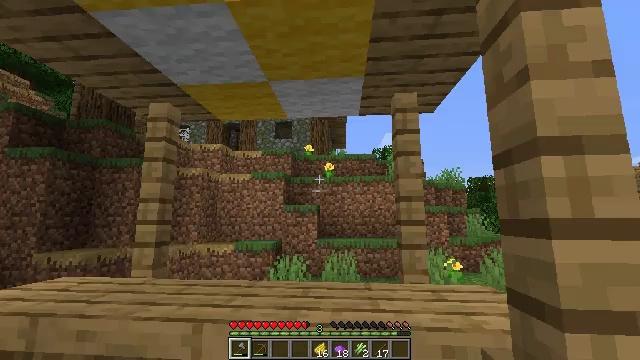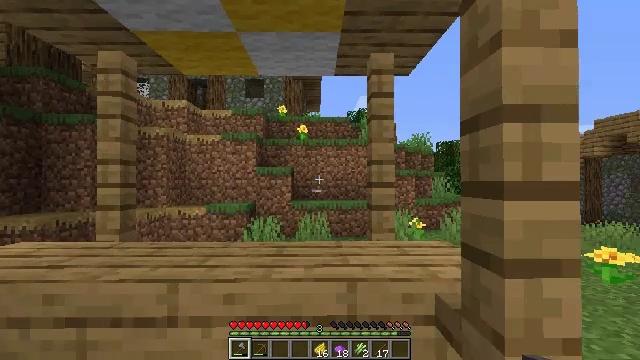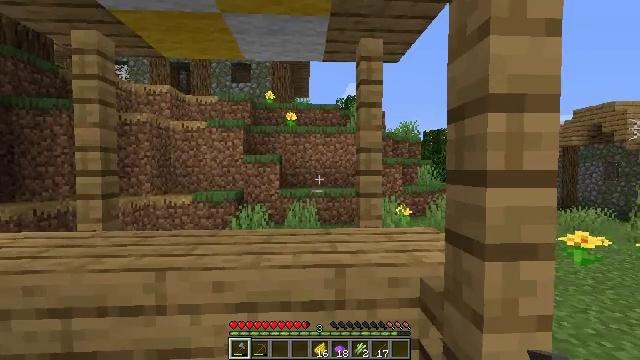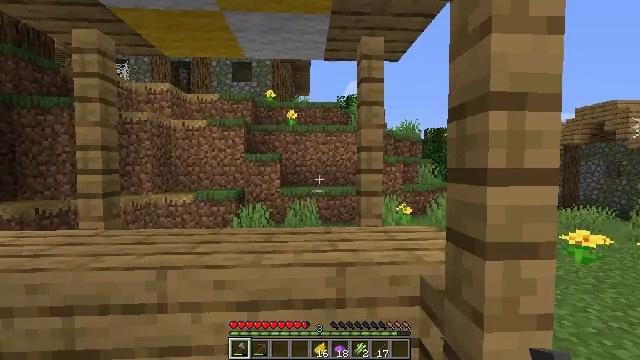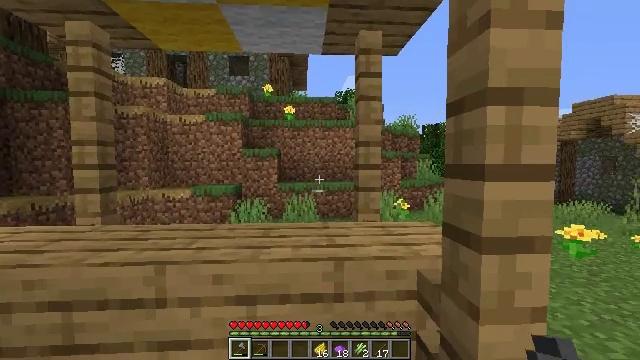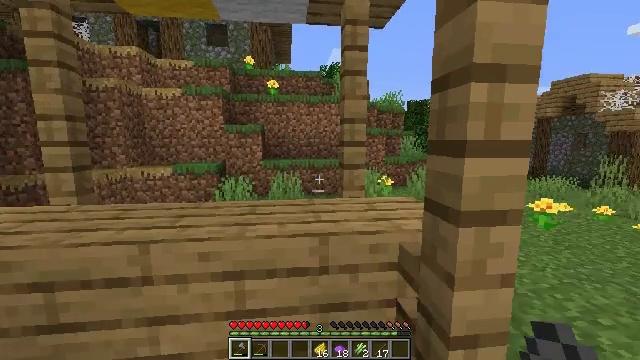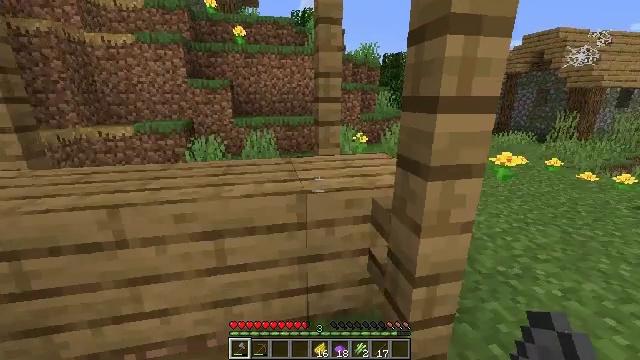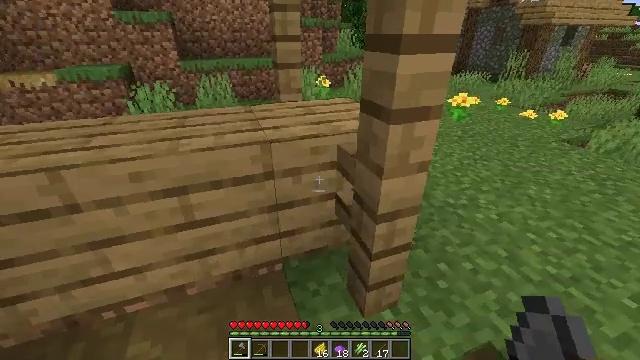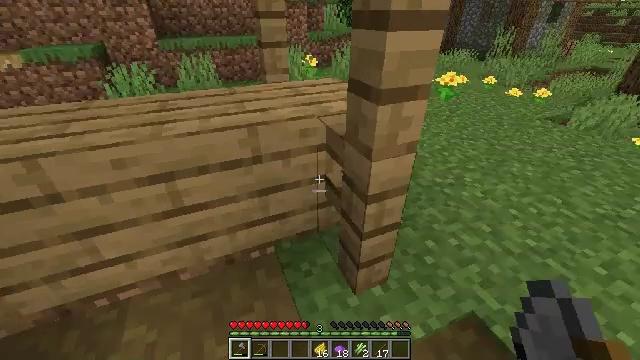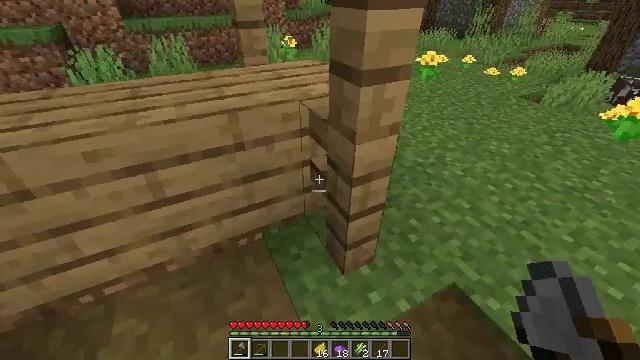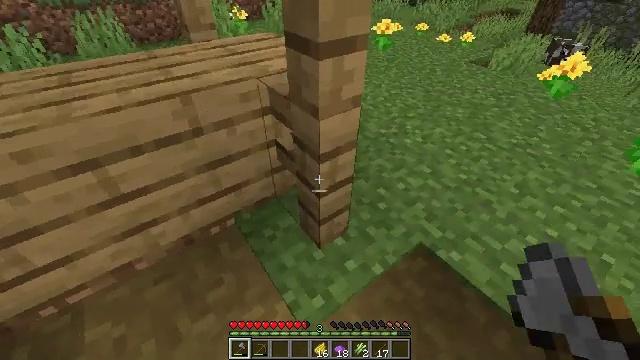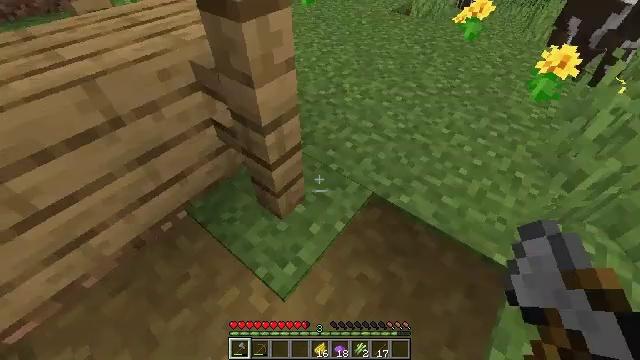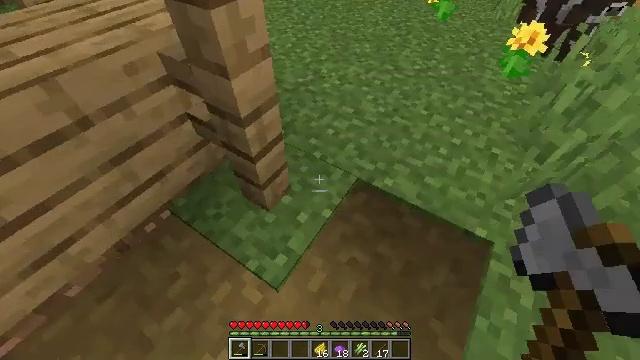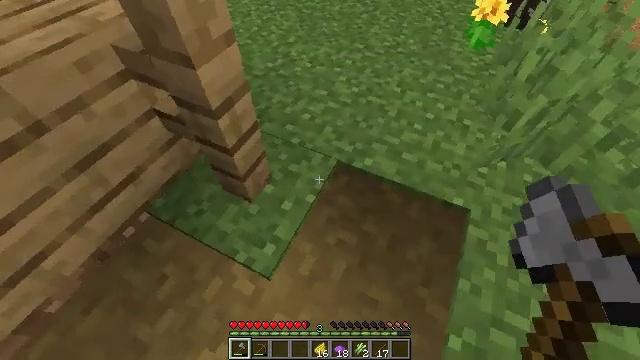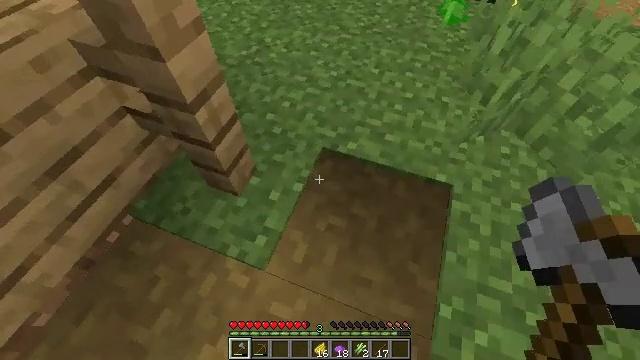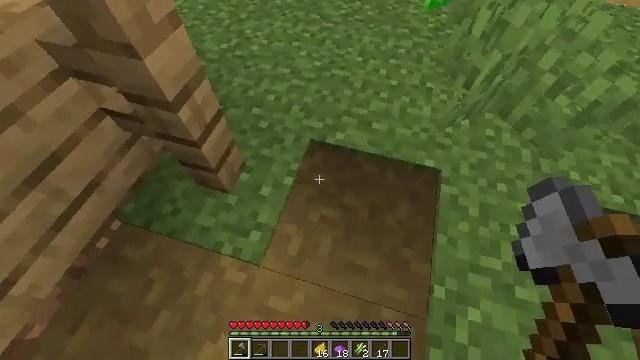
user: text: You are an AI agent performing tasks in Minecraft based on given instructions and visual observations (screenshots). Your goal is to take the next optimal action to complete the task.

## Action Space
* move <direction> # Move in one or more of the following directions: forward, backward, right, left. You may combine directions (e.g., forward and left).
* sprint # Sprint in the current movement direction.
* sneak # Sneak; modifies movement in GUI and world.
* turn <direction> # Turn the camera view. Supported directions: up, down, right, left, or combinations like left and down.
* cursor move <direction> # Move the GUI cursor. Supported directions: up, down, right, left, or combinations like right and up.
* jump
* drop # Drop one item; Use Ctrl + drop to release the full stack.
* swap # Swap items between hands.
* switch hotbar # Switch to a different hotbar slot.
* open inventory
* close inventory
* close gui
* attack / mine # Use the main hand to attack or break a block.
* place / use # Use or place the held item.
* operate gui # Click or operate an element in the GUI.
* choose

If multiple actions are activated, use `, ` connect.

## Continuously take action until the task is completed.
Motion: motion action
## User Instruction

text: Gather white wool from a build.
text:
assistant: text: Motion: turn right and down
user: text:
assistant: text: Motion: turn right and down
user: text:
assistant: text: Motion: no_op
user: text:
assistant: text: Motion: turn down
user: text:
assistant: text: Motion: turn right and down
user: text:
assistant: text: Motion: turn right and down
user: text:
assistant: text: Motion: turn right and down
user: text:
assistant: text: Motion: turn right and down
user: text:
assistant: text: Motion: turn right and down
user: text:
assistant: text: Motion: turn right and down
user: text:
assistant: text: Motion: turn right and down
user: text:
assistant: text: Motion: turn right and down
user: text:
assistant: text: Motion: turn right and down
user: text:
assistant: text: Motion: turn right and down
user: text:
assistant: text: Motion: turn right and down
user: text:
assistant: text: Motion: move forward, turn right and down
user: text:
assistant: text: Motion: move forward, turn right
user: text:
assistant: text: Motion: move forward, turn left and up
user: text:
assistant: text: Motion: move forward, turn left and up
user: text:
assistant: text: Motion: move forward
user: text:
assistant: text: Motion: move forward
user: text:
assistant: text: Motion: move forward, turn left
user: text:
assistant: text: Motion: move forward, turn left and up
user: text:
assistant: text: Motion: move forward, turn left and up
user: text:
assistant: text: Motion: move forward, turn left and up
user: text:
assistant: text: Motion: move forward, turn left and up
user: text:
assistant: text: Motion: move forward, turn left and up
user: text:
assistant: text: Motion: move forward, turn left
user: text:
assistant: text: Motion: move forward, turn left
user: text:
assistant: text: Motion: move forward